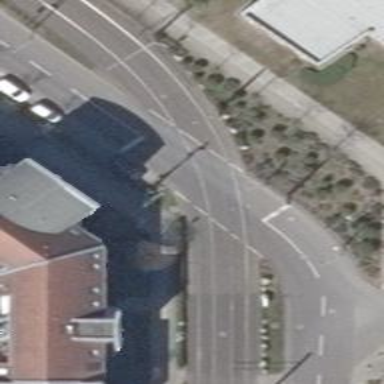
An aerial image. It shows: Road with traffic signals.